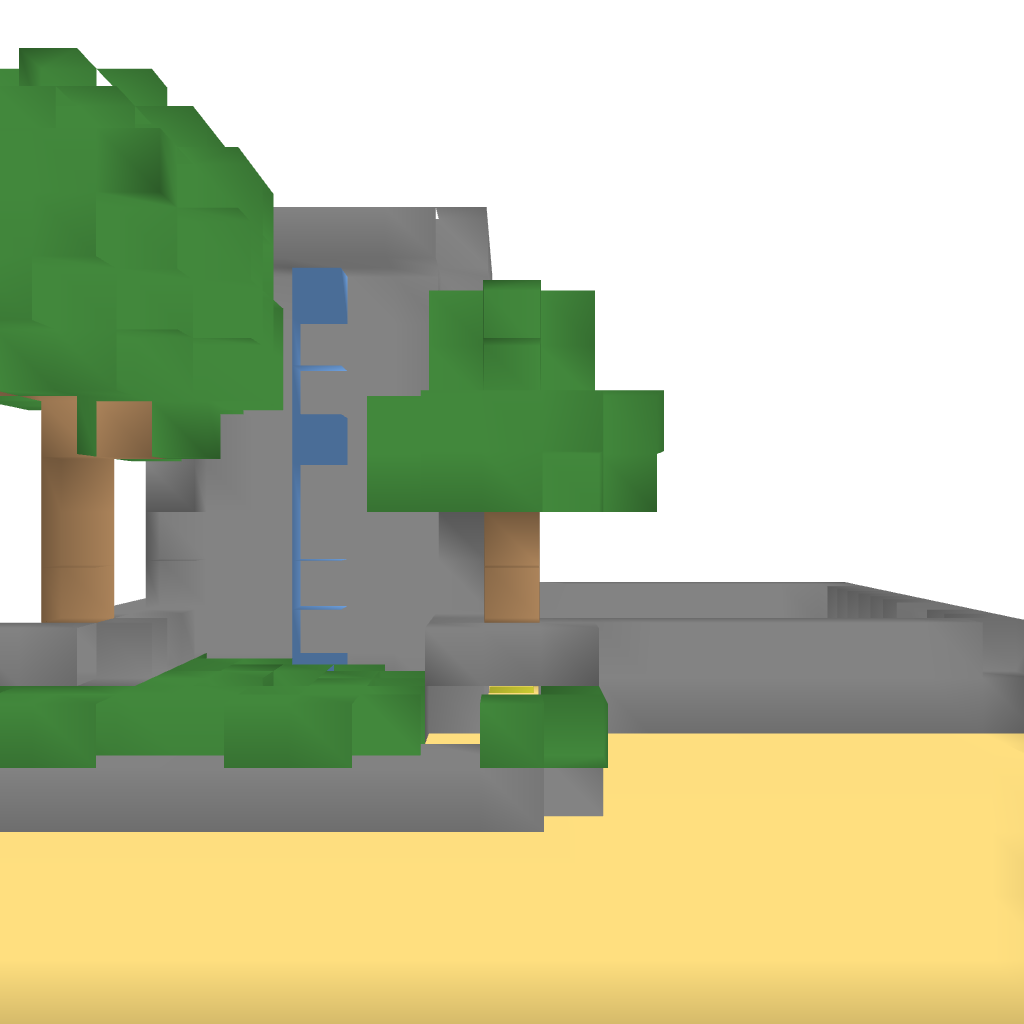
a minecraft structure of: Magical waterfall bad low quality